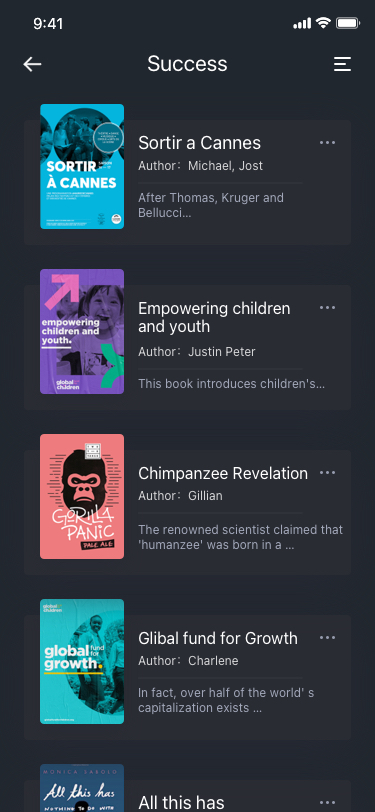
Text in this UI design:
Sortir a Cannes
Author：Michael, Jost
After Thomas, Kruger and
Bellucci…
All this has
Empowering children
and youth
Author：Justin Peter
This book introduces children's…
Glibal fund for Growth
Author：Charlene
In fact, over half of the world' s
capitalization exists …
Chimpanzee Revelation
Author：Gillian
The renowned scientist claimed that
'humanzee' was born in a …
Success